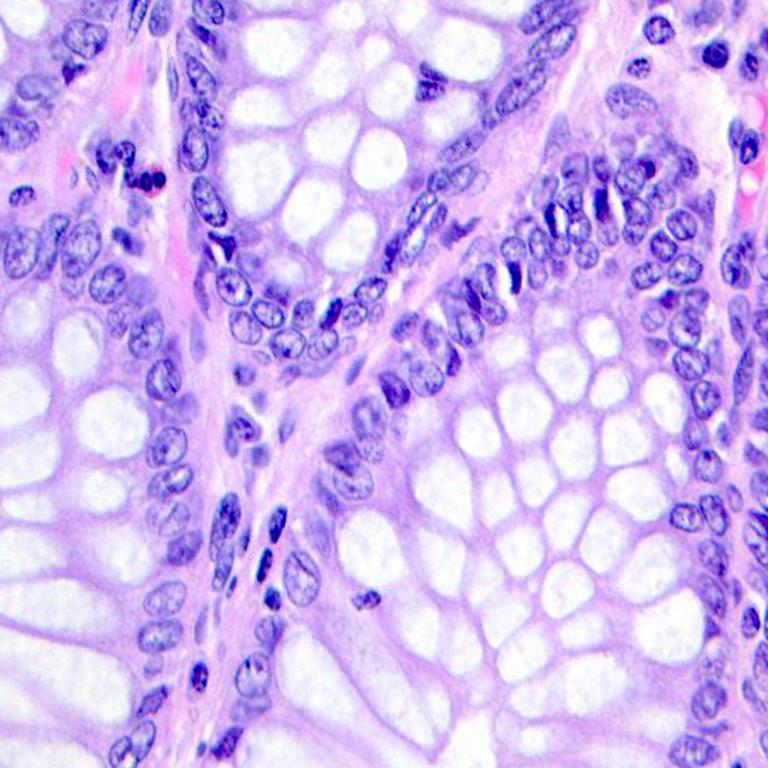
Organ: colon
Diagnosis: benign